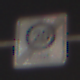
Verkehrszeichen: EndeZone20
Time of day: Night
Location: Outdoor (Urban)
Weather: PartlyCloudy
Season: NotSpecified
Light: Artificial